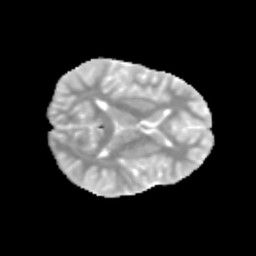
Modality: MD
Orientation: axial
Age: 11
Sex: male
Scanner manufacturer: siemens
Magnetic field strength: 3 T
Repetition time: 3.8 s
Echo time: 0.07 s